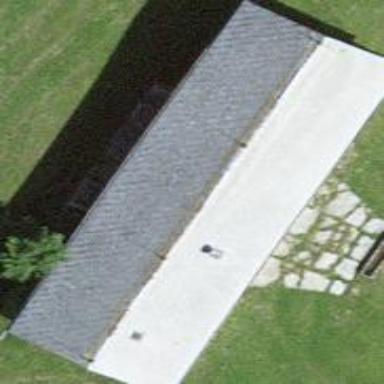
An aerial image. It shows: Farm auxiliary building with gabled roof.